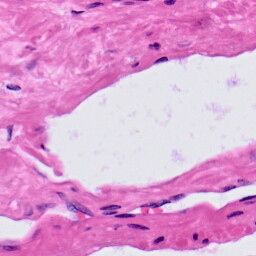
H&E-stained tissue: Prostate